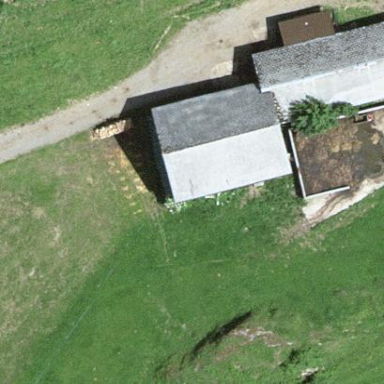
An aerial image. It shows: Gabled barn with distinct roof shape.